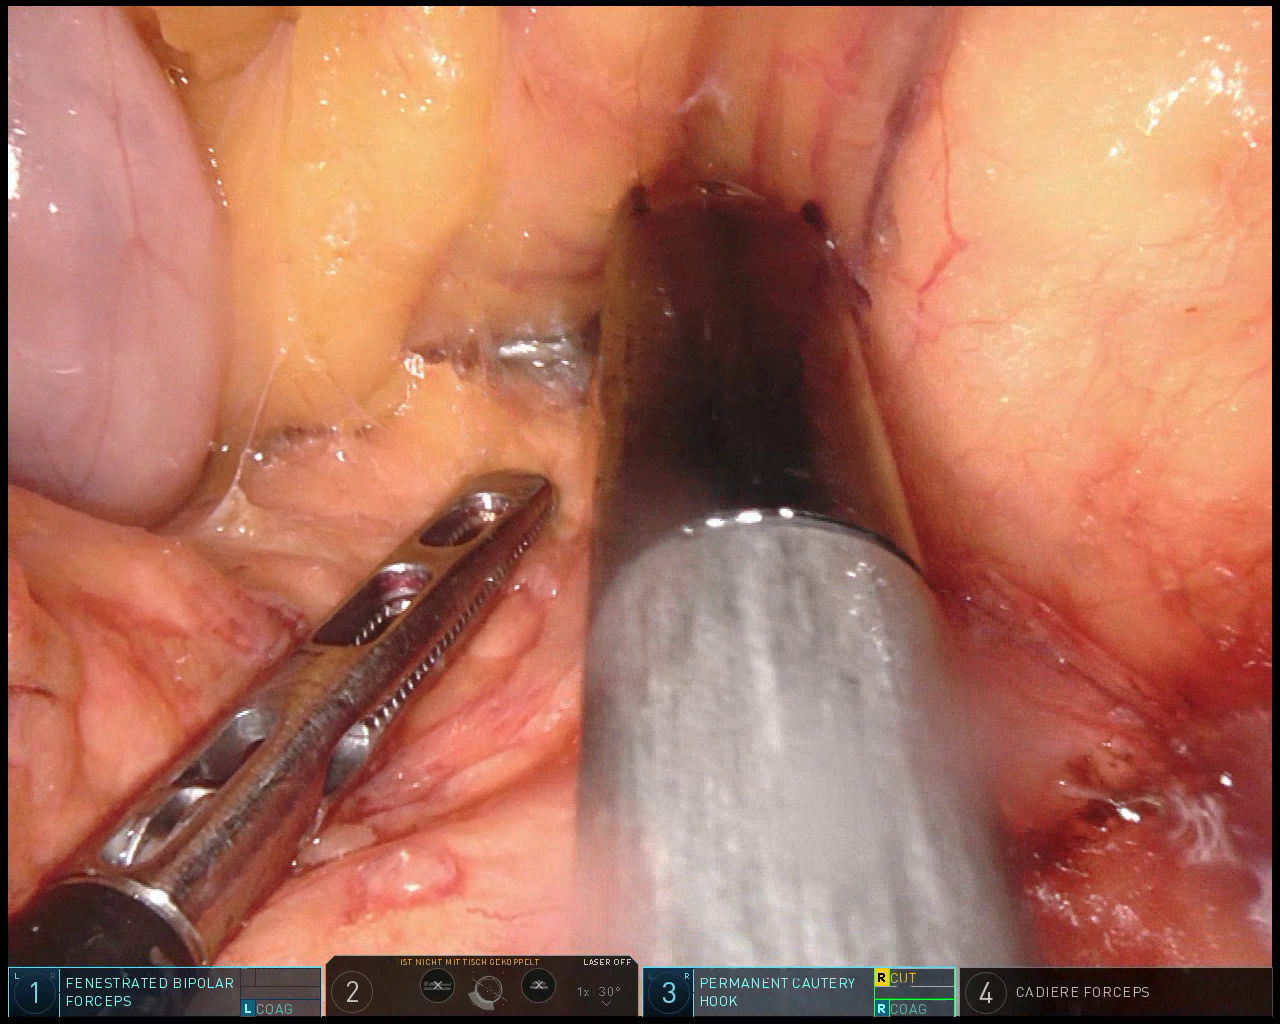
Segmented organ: pancreas
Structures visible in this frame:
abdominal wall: no
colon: no
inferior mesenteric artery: no
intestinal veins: no
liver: no
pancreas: yes
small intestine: no
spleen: no
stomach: yes
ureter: no
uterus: no
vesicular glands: no